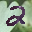
Label: 2